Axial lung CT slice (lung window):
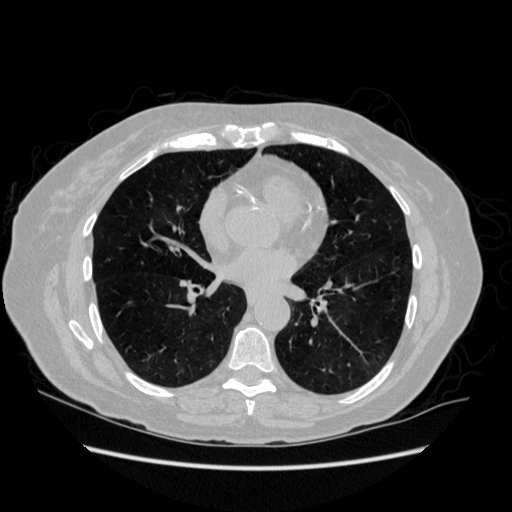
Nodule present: no